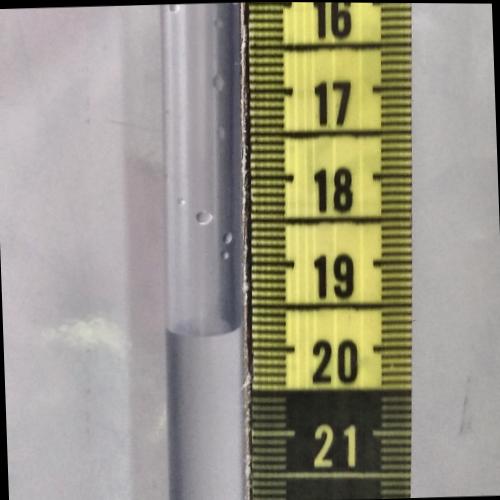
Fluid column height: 19.8 cm